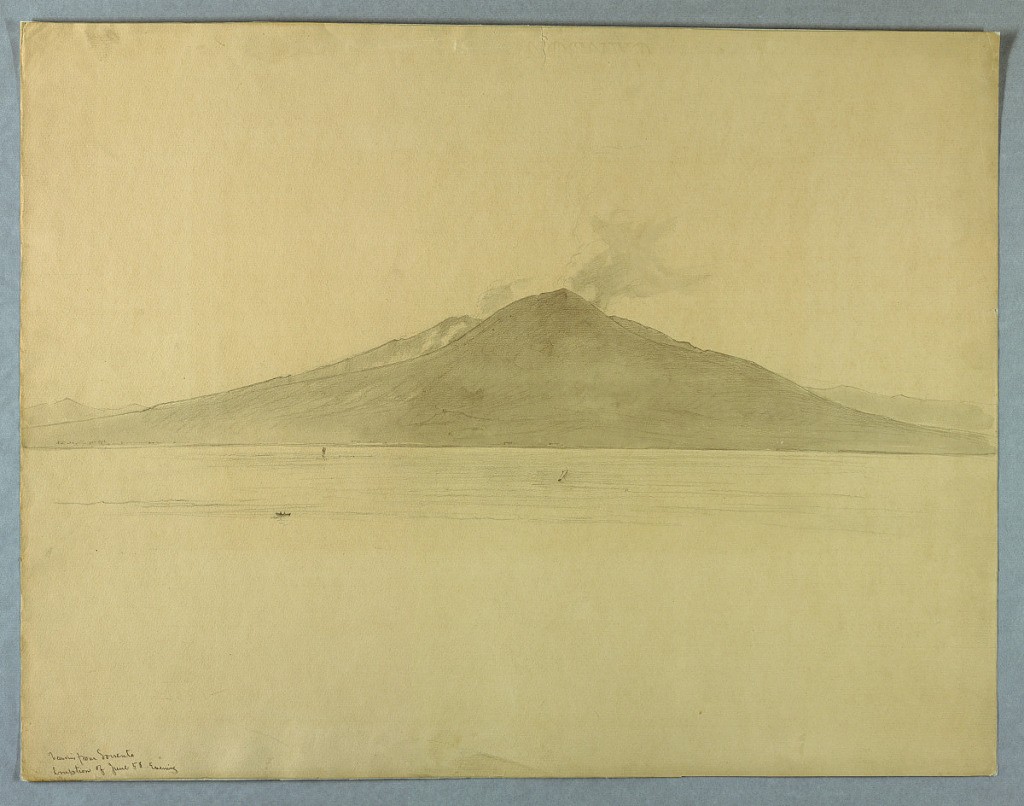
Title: Study of Mt. Vesuvius from Sorrento, Italy
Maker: William Stanley Haseltine, American, 1835–1900
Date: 1858
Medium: Brush and wash, graphite on paper
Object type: Drawing
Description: Sketch of Mt. Vesuvius.